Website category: university
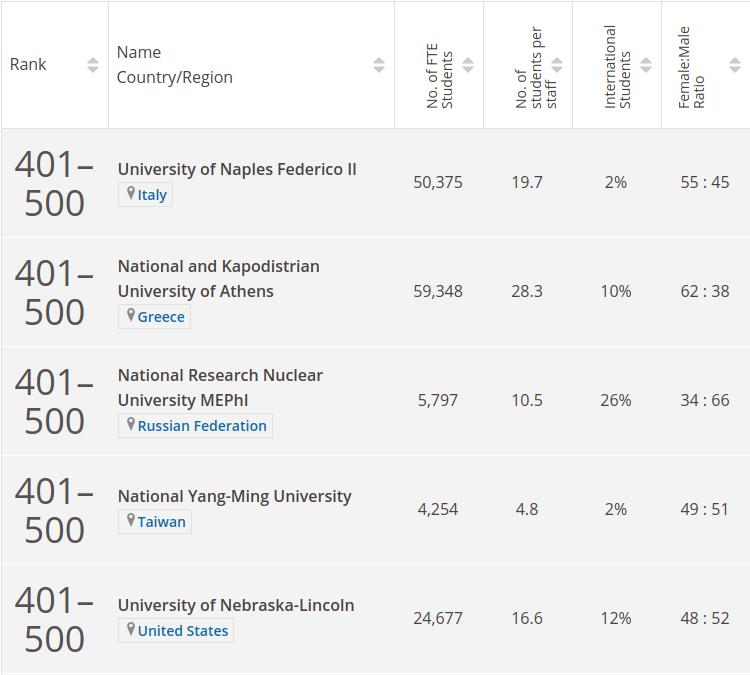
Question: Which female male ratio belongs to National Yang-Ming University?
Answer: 49 : 51

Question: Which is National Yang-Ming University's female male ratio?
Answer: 49 : 51

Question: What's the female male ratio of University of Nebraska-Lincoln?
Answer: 48 : 52

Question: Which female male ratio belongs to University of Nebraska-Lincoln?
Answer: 48 : 52

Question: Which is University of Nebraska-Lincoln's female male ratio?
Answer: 48 : 52

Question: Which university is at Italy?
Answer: University of Naples Federico II

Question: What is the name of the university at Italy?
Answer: University of Naples Federico II

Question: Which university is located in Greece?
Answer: National and Kapodistrian University of Athens

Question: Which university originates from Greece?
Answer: National and Kapodistrian University of Athens

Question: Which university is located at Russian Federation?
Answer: National Research Nuclear University MEPhI

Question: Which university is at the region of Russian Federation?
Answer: National Research Nuclear University MEPhI

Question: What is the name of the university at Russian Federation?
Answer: National Research Nuclear University MEPhI

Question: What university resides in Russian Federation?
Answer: National Research Nuclear University MEPhI

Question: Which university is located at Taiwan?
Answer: National Yang-Ming University

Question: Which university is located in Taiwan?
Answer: National Yang-Ming University

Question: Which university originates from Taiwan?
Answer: National Yang-Ming University

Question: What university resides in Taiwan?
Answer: National Yang-Ming University

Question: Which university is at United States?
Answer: University of Nebraska-Lincoln

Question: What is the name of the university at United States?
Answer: University of Nebraska-Lincoln

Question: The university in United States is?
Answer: University of Nebraska-Lincoln

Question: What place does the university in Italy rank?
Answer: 401500

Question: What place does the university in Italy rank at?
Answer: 401500

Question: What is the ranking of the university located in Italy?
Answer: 401500

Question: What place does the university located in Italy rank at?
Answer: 401500

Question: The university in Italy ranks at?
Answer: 401500

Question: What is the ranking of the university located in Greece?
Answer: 401500

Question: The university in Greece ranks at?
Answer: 401500

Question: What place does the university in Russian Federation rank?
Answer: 401500

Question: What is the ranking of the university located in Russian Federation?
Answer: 401500

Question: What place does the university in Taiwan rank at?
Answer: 401500

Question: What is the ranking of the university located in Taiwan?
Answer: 401500

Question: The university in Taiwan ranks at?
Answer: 401500

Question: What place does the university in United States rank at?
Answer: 401500